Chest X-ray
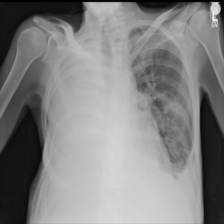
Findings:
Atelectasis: negative
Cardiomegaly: negative
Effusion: positive
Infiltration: positive
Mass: negative
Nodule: negative
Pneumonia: negative
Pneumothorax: negative
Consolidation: negative
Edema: negative
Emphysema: negative
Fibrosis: negative
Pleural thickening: negative
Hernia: negative